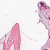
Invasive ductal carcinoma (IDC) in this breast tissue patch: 0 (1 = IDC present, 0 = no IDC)